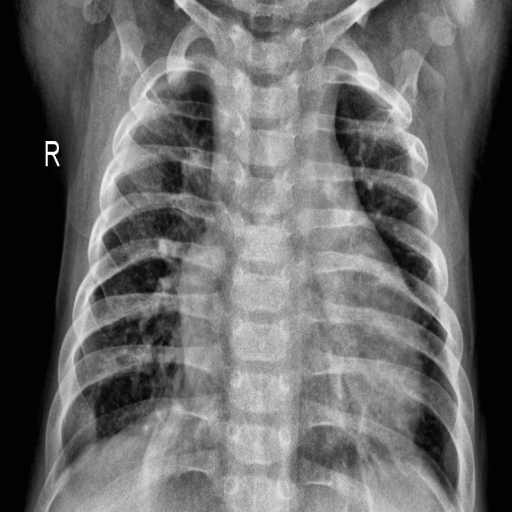
Finding: PNEUMONIA